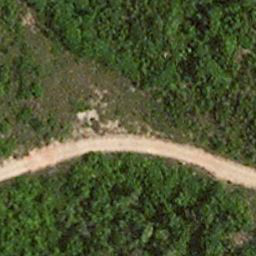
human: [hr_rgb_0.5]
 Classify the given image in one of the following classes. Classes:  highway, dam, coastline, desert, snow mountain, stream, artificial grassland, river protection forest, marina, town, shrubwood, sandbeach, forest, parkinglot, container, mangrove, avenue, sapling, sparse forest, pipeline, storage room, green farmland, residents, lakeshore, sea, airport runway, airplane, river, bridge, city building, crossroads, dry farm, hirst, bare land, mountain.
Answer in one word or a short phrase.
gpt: avenue